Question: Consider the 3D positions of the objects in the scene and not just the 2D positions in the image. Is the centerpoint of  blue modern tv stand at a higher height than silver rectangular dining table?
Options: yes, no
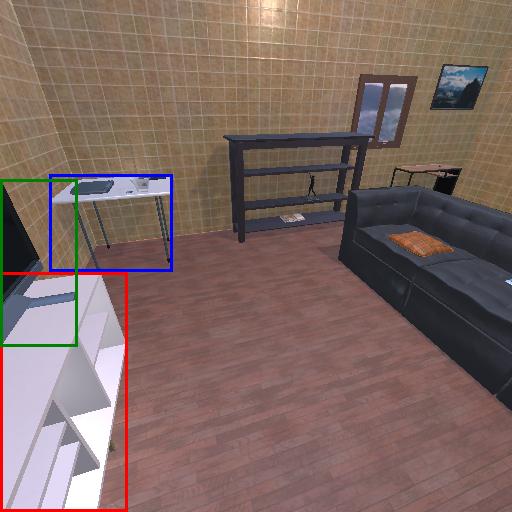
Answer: yes